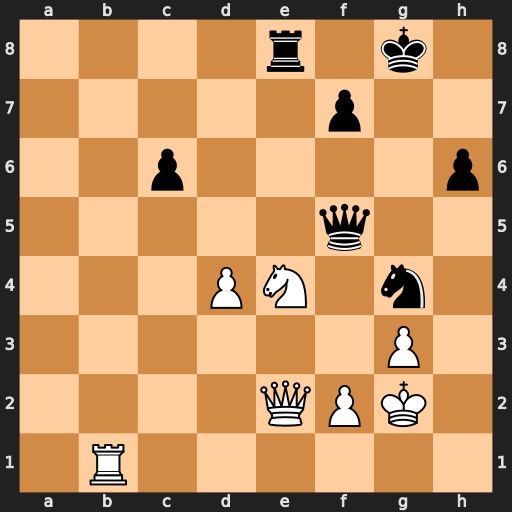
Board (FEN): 4r1k1/5p2/2p4p/5q2/3PN1n1/6P1/4QPK1/1R6
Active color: w
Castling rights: -
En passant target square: -
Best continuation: Qxg4+ Qxg4 Nf6+ Kh8 Nxg4